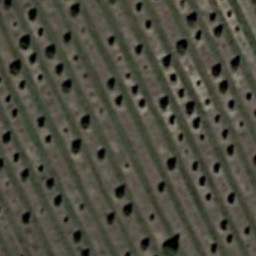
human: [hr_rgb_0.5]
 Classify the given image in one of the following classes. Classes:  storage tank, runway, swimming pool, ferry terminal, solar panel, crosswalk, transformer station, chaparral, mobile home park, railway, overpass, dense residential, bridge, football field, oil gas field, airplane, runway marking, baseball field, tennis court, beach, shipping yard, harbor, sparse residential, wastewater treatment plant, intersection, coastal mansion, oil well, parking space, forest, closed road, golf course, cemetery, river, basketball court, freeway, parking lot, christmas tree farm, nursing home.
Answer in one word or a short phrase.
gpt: christmas tree farm